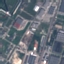
Label: Industrial